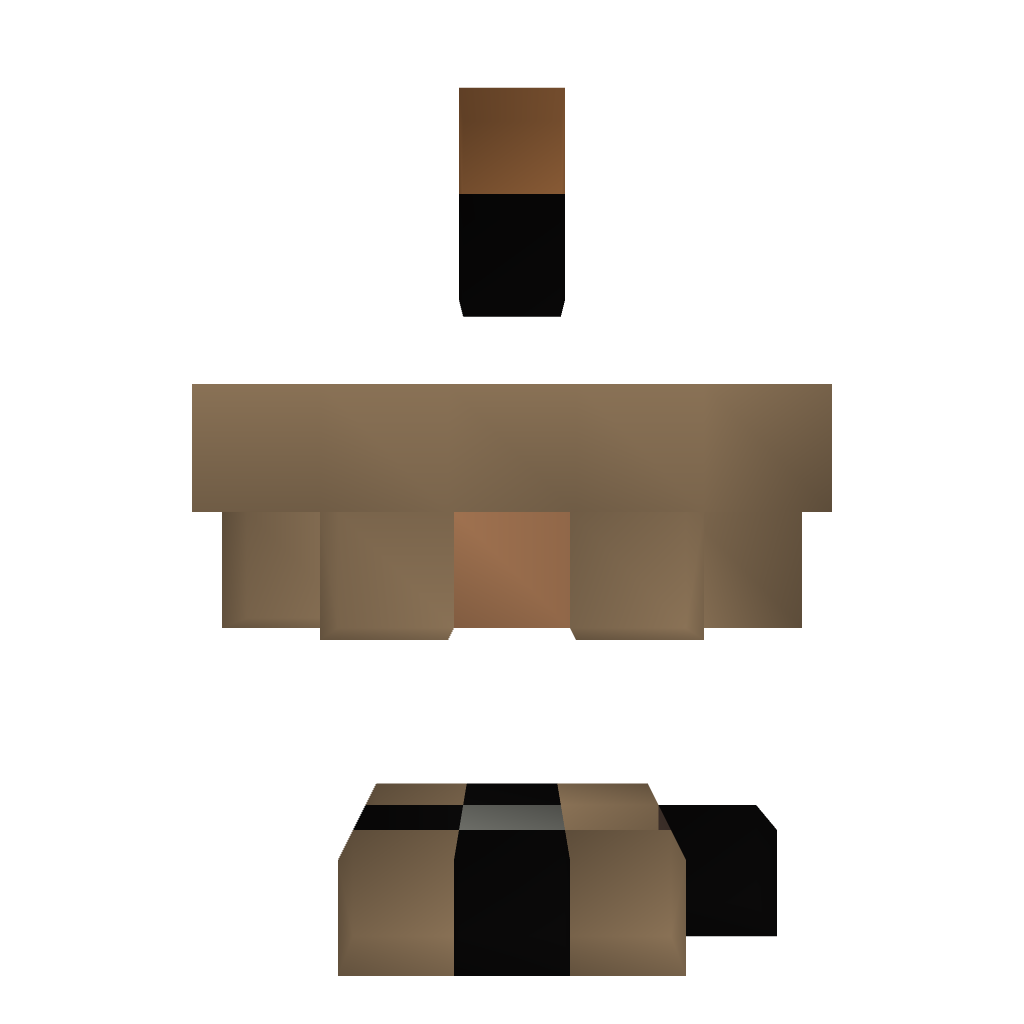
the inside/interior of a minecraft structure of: Beach guard tower